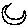
Label: moon